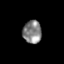
Tissue: skin
Cell type: Epithelial cells
Senescence score: 0.2491
Nuclear area (px): 422
Mean DAPI intensity: 131.318